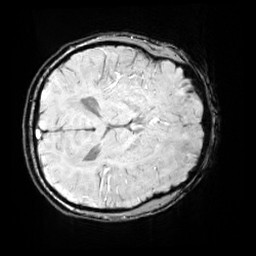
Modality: SWI
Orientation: axial
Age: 13
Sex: male
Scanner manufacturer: siemens
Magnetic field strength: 3 T
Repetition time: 0.027 s
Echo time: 0.02 s